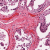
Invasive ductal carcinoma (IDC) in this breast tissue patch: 0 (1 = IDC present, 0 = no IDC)